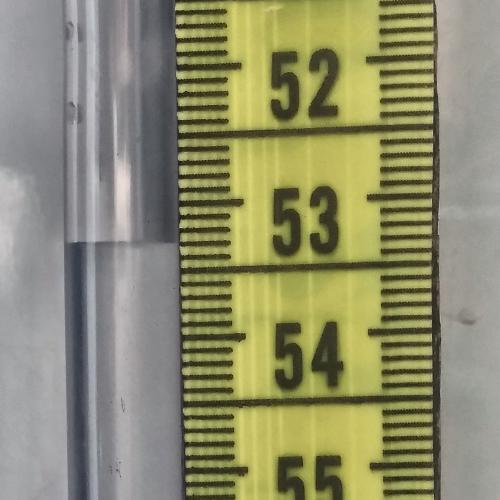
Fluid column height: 53.3 cm